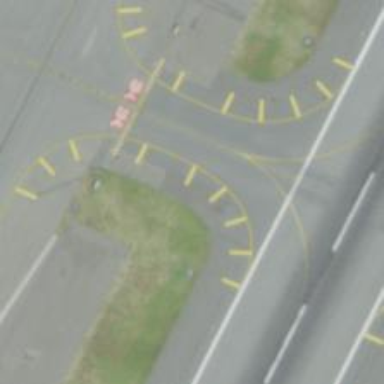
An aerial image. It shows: Image of taxiway at airport.